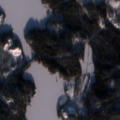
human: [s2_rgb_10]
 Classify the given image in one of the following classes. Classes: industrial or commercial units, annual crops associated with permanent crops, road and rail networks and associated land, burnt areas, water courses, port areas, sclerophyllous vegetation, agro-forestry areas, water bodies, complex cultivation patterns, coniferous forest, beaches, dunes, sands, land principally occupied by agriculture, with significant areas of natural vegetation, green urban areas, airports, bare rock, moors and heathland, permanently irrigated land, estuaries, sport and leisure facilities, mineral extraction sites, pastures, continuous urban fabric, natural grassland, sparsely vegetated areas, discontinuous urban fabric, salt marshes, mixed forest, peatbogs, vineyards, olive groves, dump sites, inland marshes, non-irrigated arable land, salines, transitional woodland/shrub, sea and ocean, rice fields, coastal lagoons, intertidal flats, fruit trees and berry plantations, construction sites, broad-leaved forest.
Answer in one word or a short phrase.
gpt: coniferous forest, mixed forest, transitional woodland/shrub, water bodies